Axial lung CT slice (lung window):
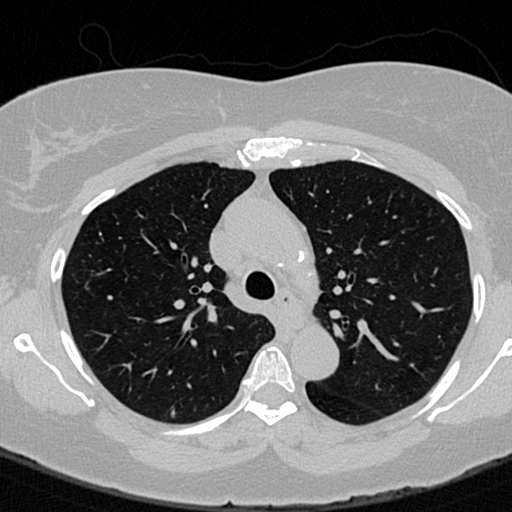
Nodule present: no